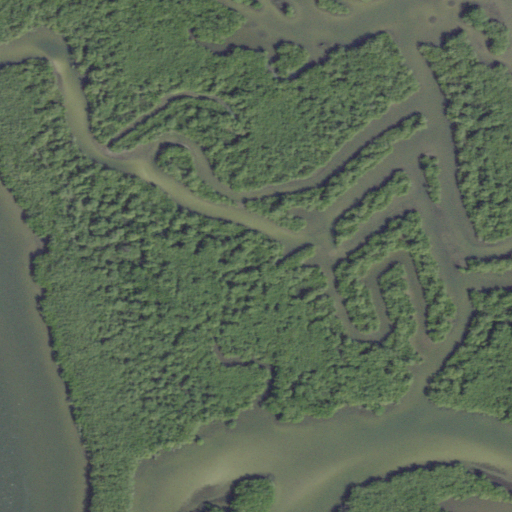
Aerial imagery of island in Florida named Three Sisters Islands containing herbaceous wetlands, woody wetlands, and open water